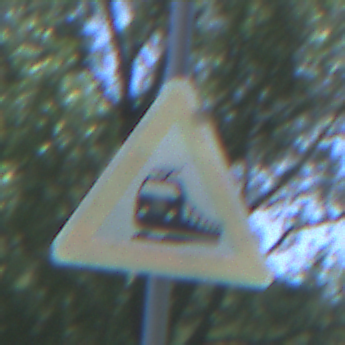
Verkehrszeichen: Bahnuebergang
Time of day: Midday
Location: Outdoor (Nature)
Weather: Clear
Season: Summer
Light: Natural